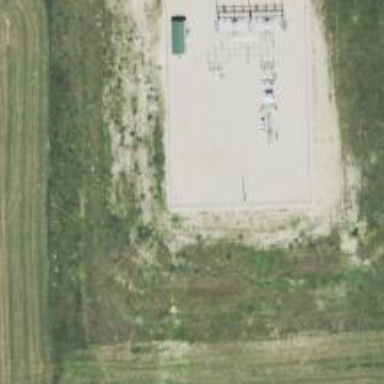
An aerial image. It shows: Power substation enclosed by fence.